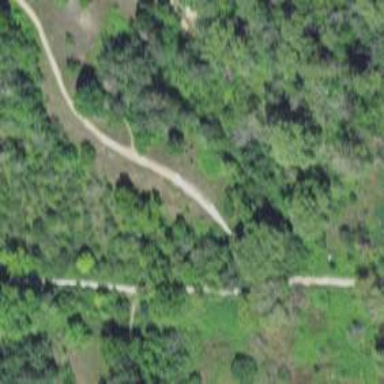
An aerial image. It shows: Path leading to bridge.